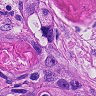
Metastatic tissue present: yes